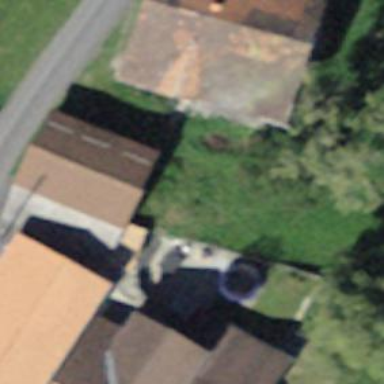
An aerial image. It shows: Rural barn.